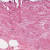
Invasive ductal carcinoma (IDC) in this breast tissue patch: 0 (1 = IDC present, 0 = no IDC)